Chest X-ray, PA view. Patient: 48 years old, sex F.
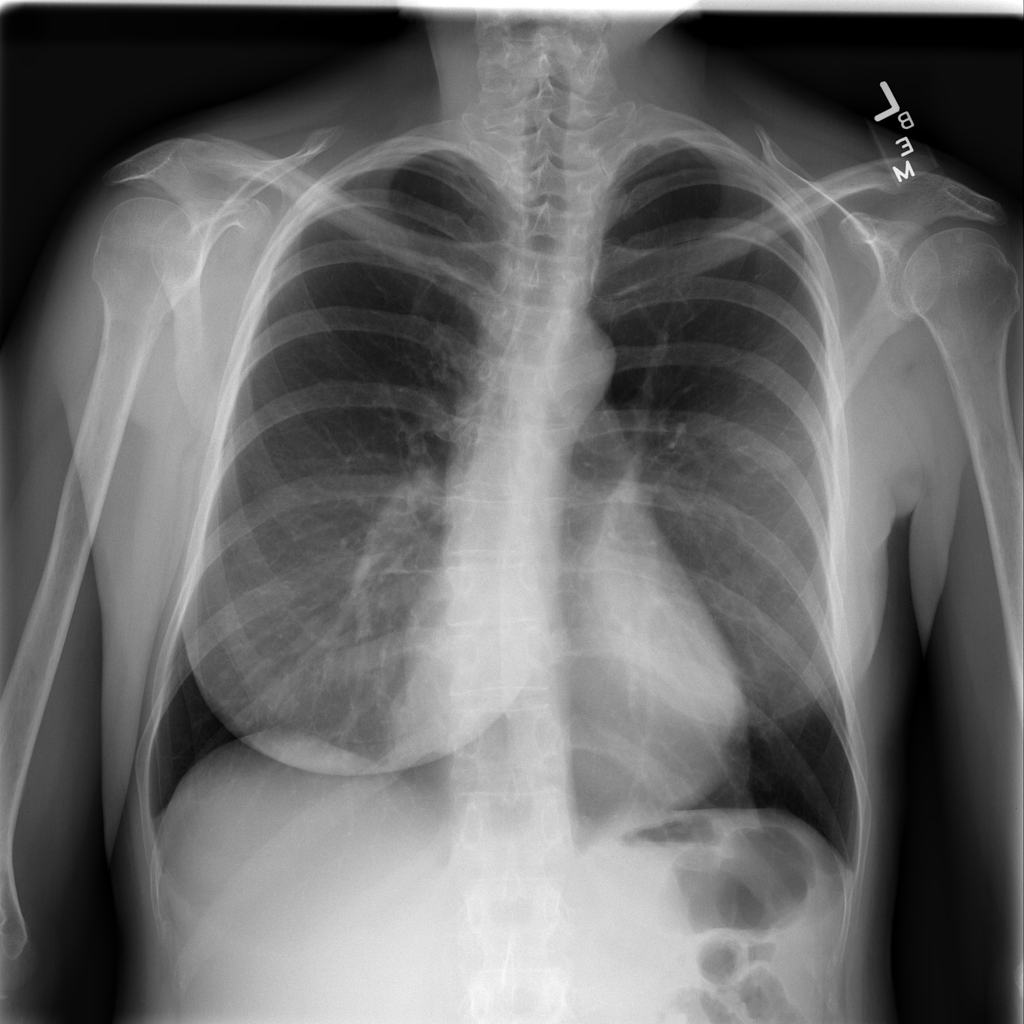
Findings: No Finding